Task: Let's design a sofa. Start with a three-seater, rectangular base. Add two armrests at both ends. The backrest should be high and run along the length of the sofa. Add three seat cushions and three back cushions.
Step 155:
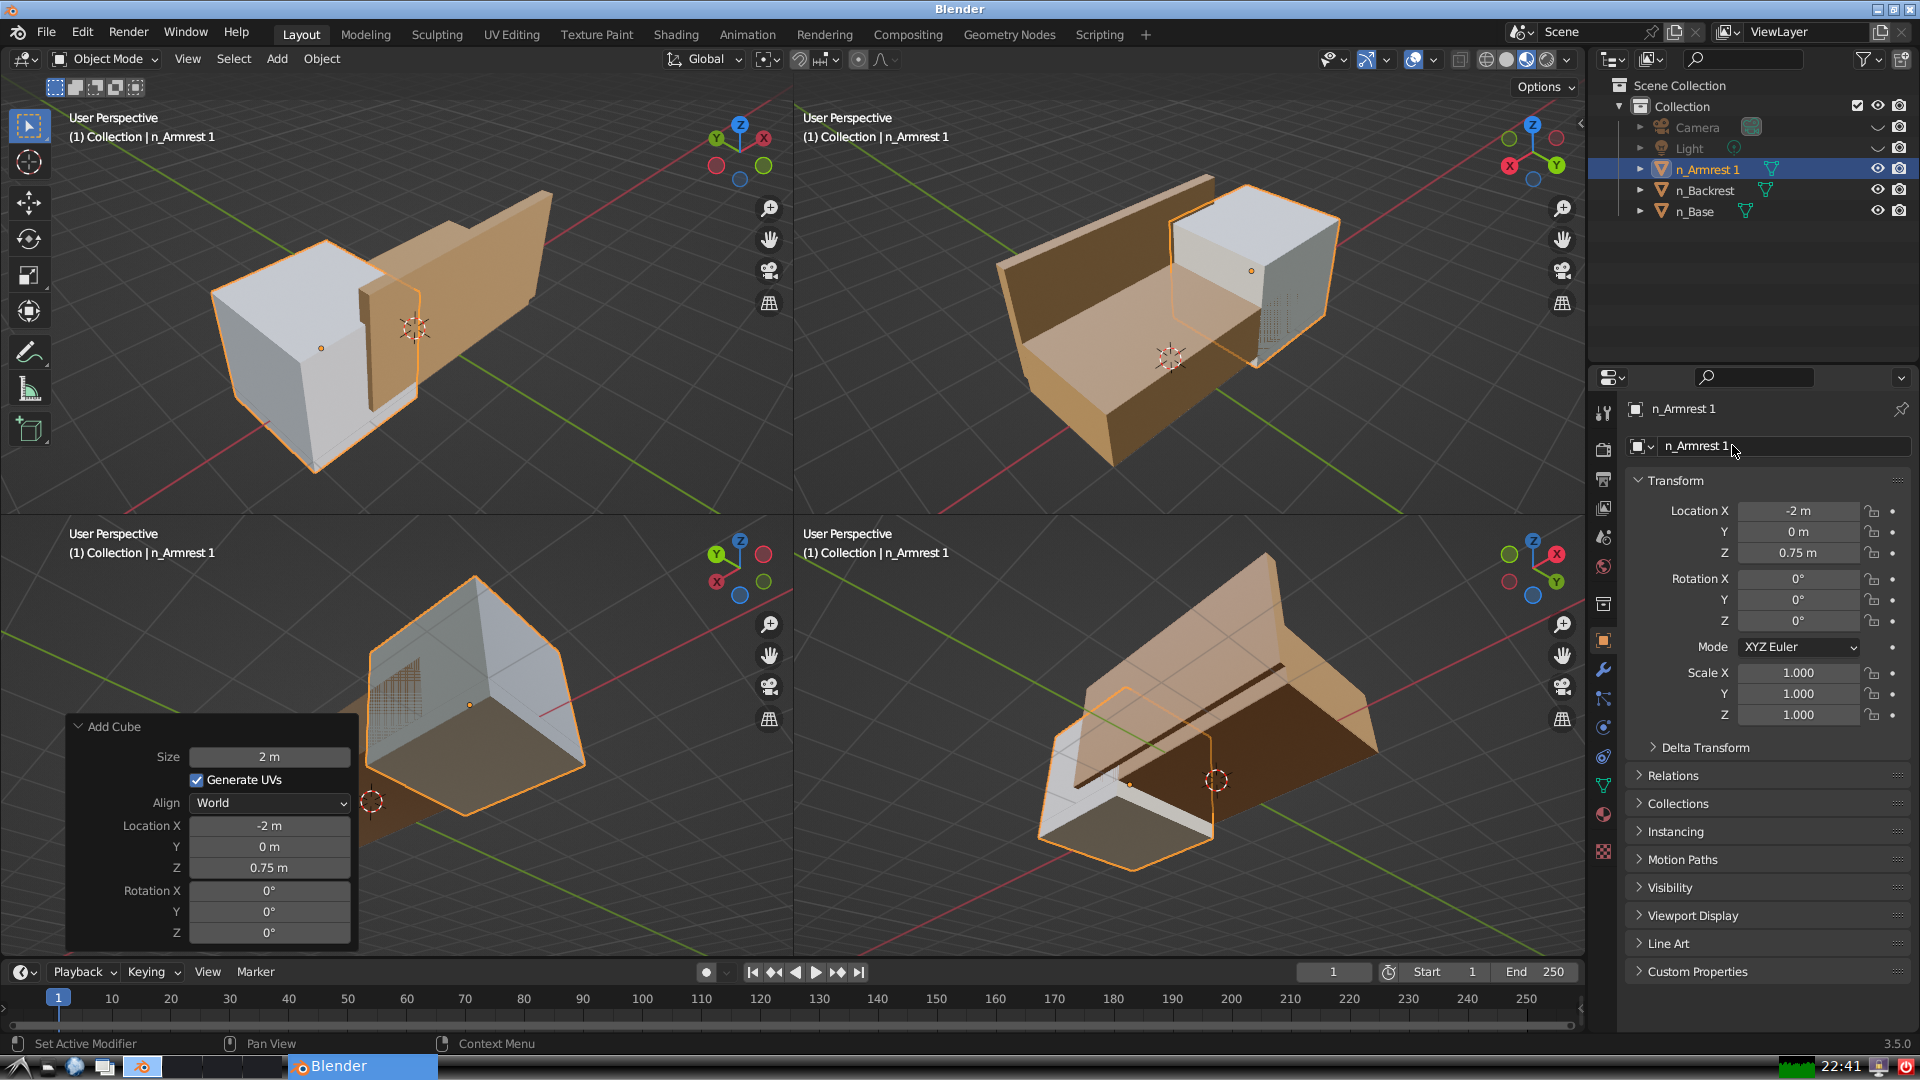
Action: {"mouse_move": [1797, 672]}